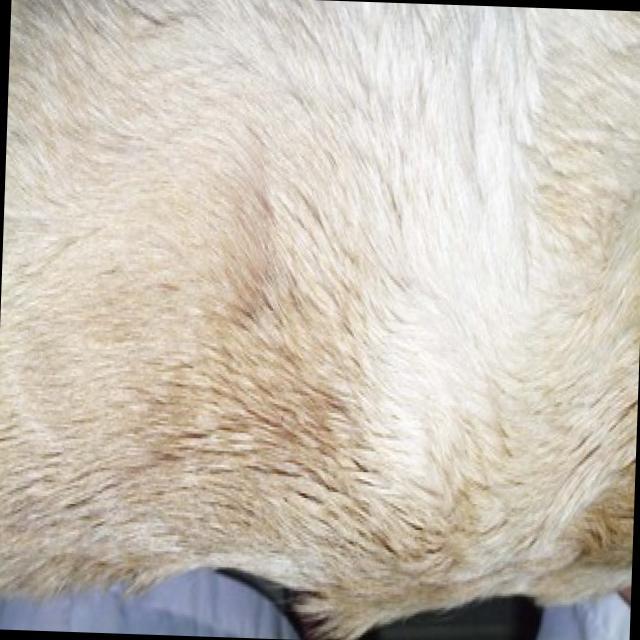
Canine fungal skin infection — characterized by alopecia, scaling, crusting, and circular lesions. Common agents include Malassezia and Candida species.